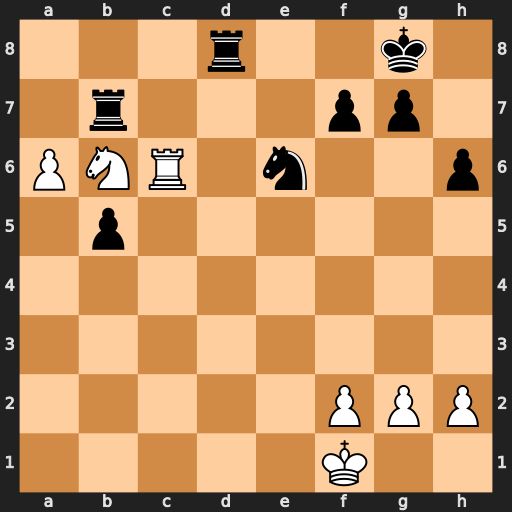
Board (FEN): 3r2k1/1r3pp1/PNR1n2p/1p6/8/8/5PPP/5K2
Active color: w
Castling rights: -
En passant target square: -
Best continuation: axb7 Rd1+ Ke2 Nd4+ Kxd1